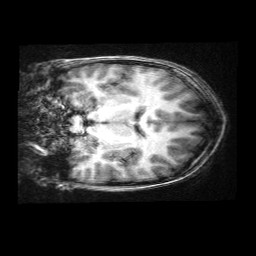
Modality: T1w
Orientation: coronal
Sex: male